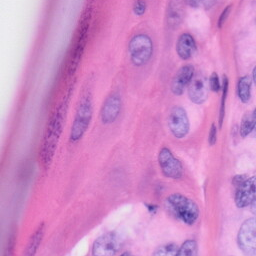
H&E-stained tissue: Skin